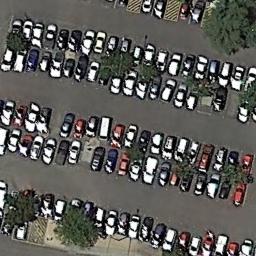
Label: parking_lot